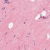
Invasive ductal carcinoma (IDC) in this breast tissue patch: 1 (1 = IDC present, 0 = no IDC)